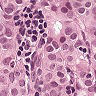
Metastatic tissue present: yes